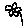
Label: flower